You are looking at a signal-to-image encoding: consecutive vibration samples arranged as the rows of a grayscale square. Diagnose the bearing from this image, choosing from: normal, inner_race, outer_race, ball.
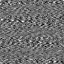
Answer: ball